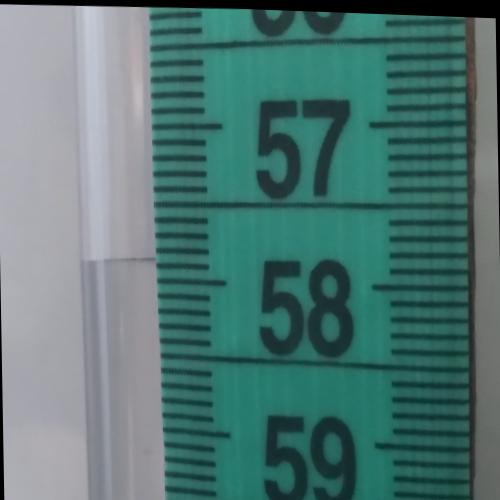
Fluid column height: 57.9 cm